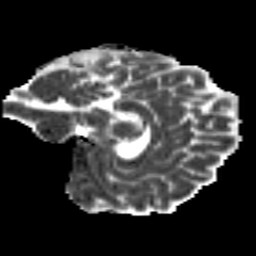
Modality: MD
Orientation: sagittal
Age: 33
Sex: female
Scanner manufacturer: siemens
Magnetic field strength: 3 T
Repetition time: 8.8 s
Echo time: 0.085 s